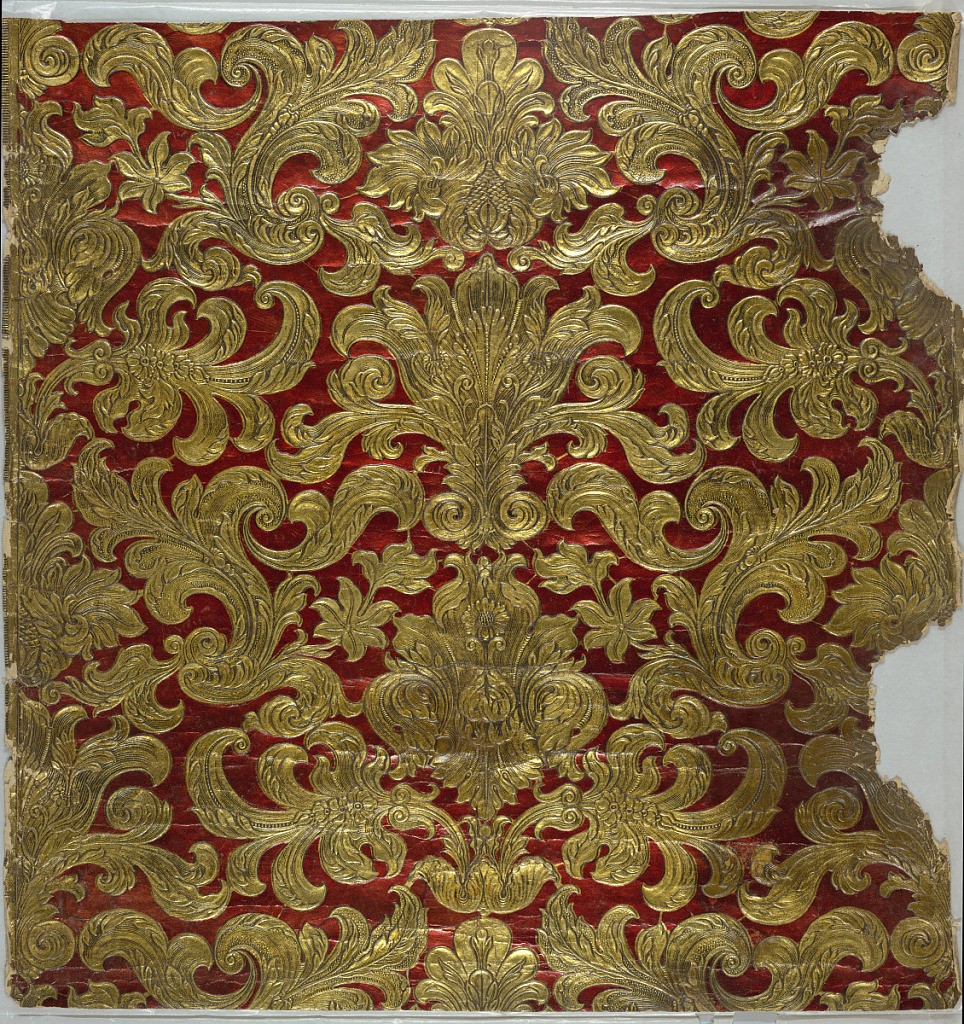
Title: Sidewall
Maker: Okamoto Manufacturing Company, Japan,
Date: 1875–99
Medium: Block-printed paper, embossed
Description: Imitation leather. Embossed, symmetrical rococo design of floral and acanthus foliate pattern. Printed in dark red lacquer and metallic gold.